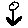
Label: flower